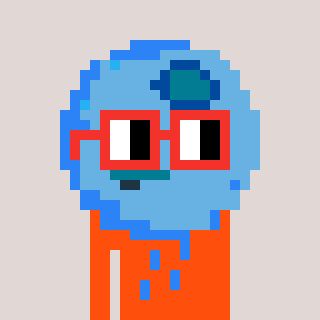
a pixel art character with square red glasses, a blueberry-shaped head and a orange-colored body on a warm background